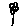
Label: flower